Field crop: maize
Growth stage: 1
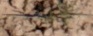
Species: lolium